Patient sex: M
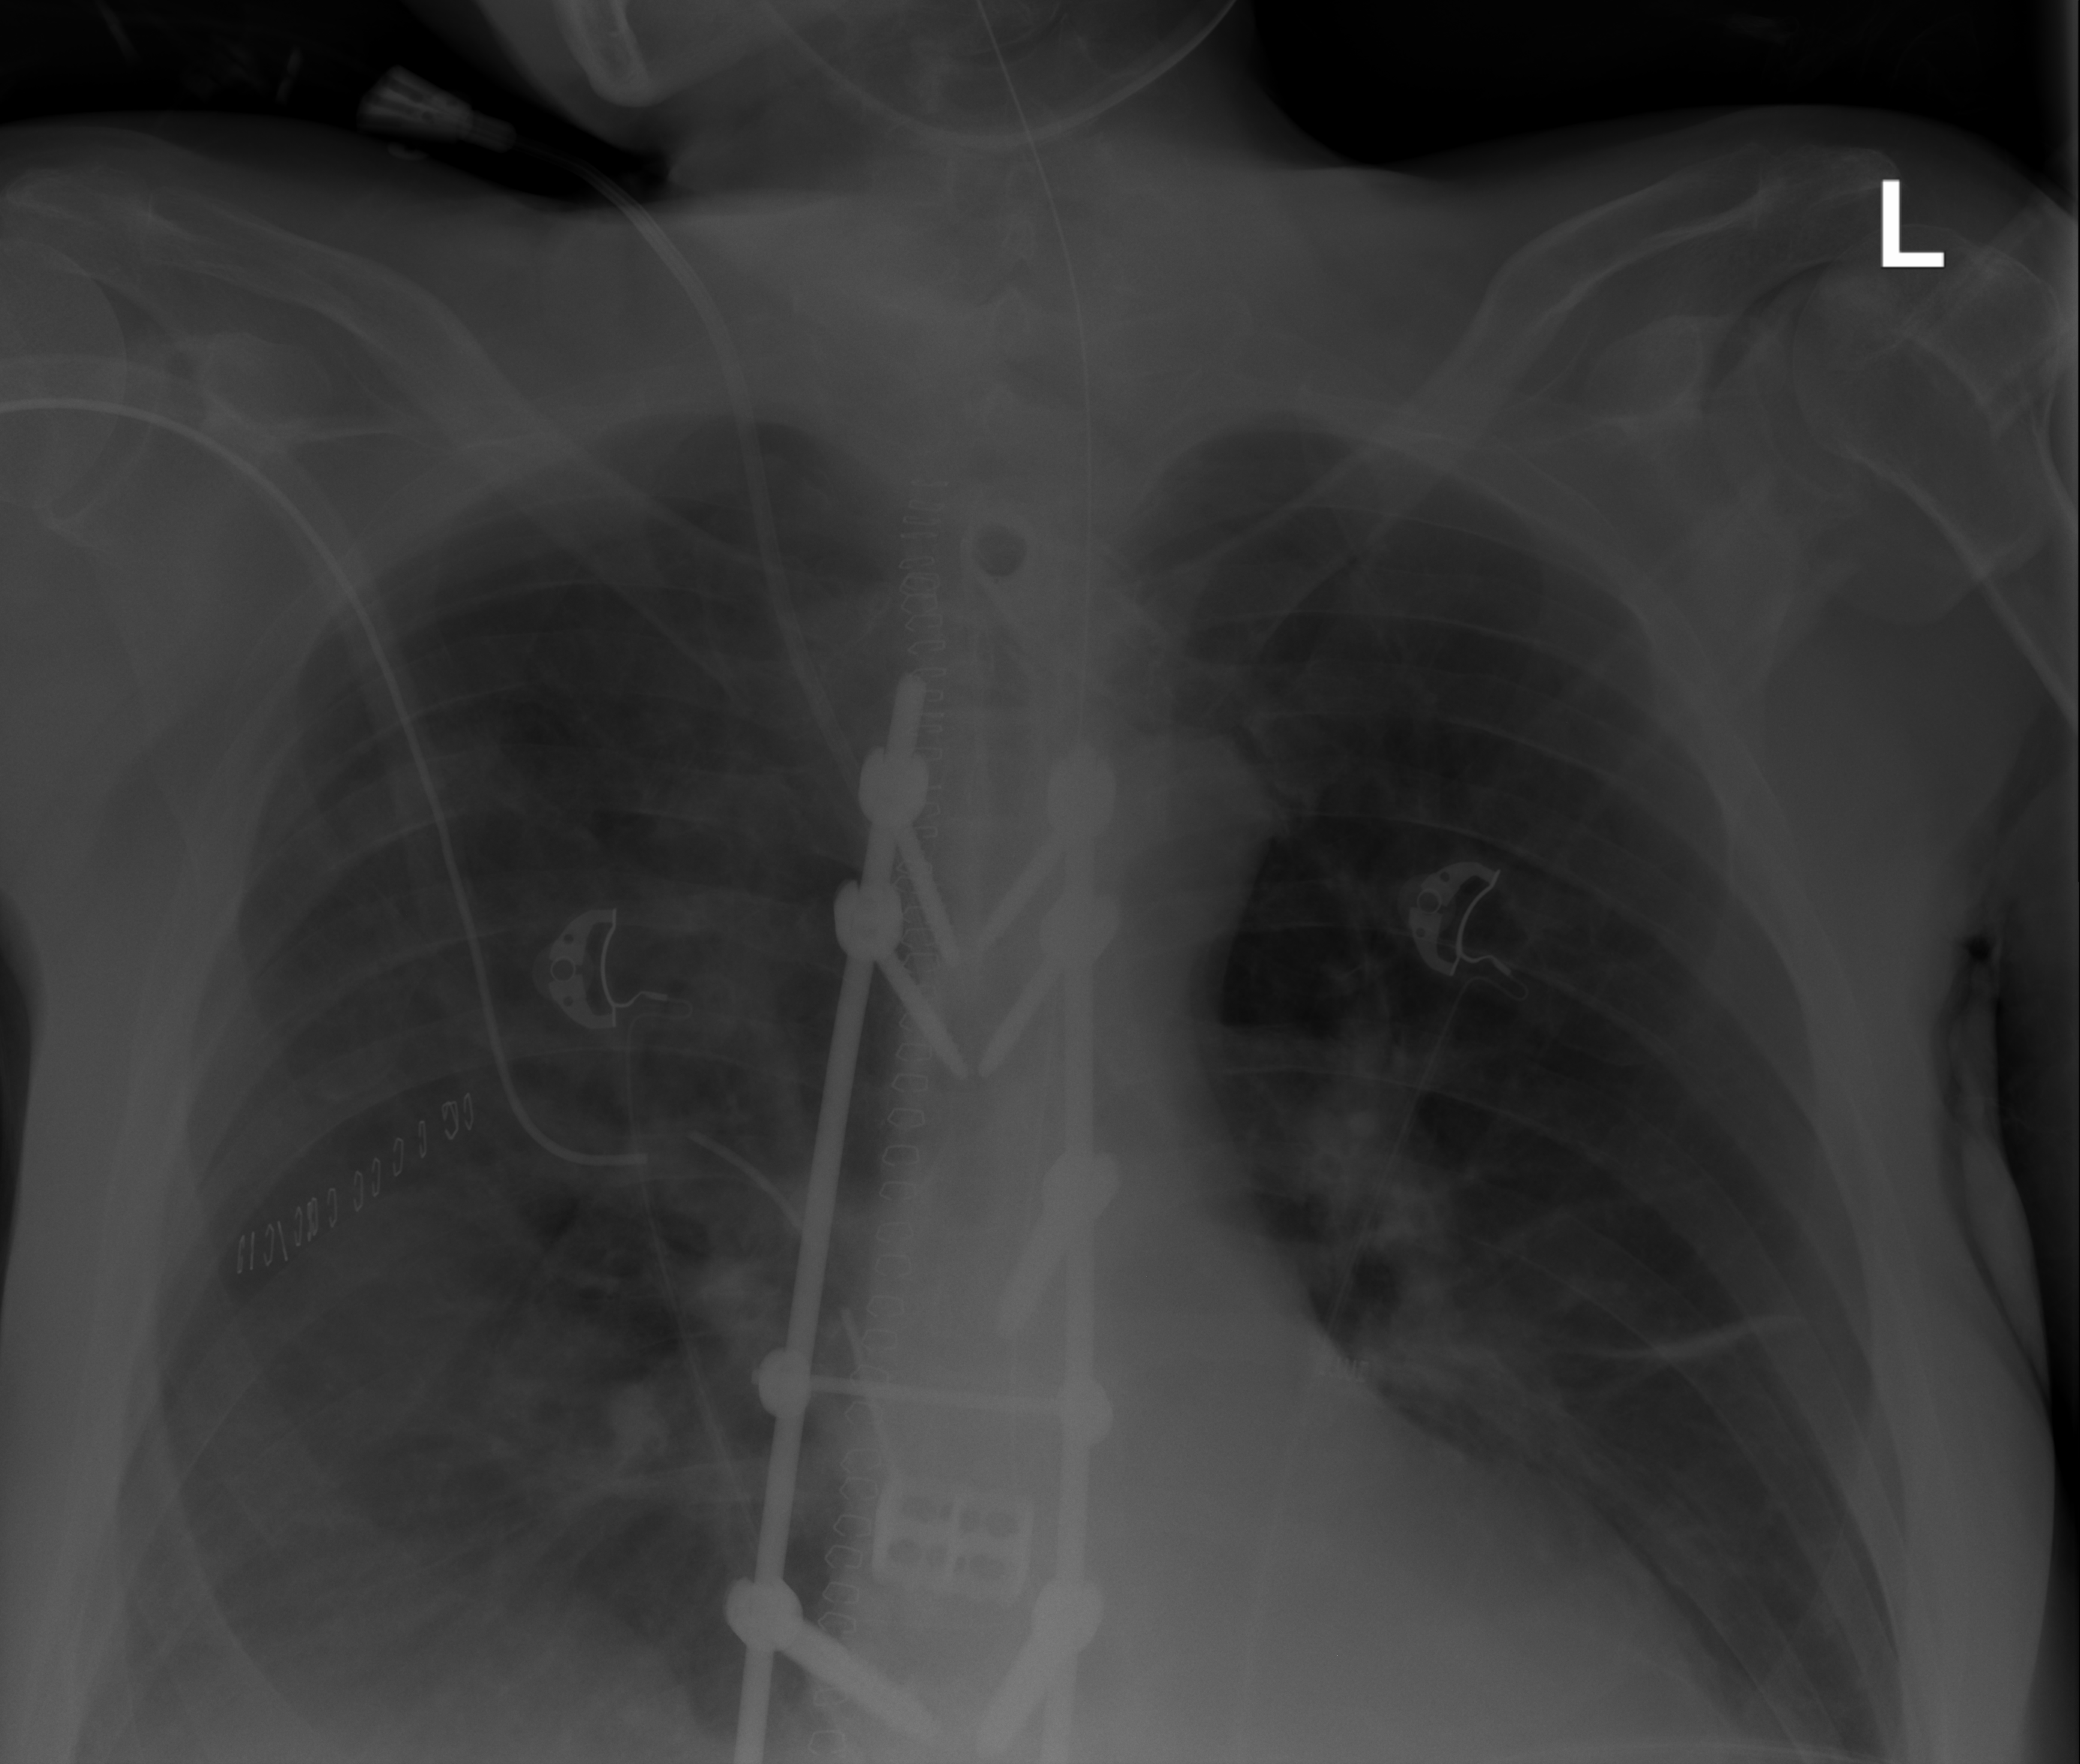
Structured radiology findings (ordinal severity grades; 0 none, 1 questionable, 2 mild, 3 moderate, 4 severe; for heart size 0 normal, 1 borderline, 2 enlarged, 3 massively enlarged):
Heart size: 0
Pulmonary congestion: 0
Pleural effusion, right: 2
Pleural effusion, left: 0
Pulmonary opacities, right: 0
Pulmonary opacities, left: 0
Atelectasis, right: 2
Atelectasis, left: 2